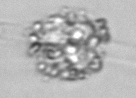
Label: Leptocylindrus_mediterraneus